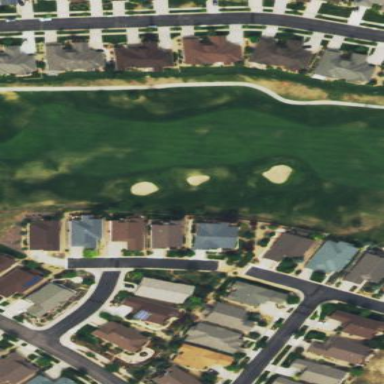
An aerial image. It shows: Area with grass used as rough in golf course.